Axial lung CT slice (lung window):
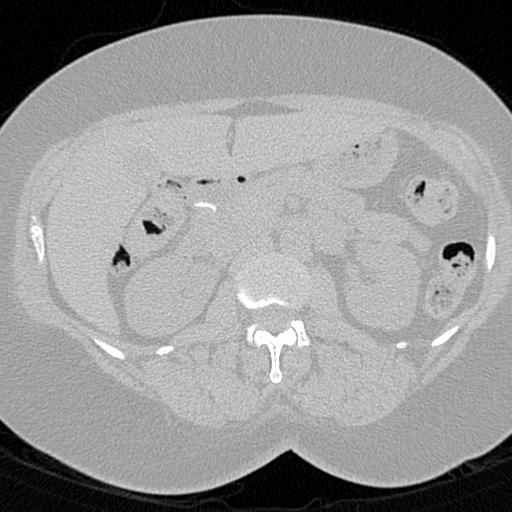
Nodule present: no